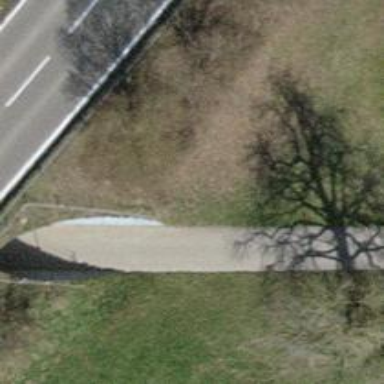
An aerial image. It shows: Unclassified road with tunnel.